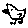
Label: bird